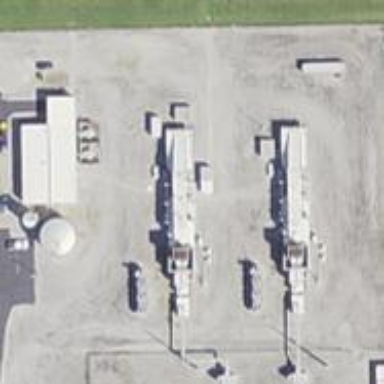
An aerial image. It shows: Gas turbine generator.